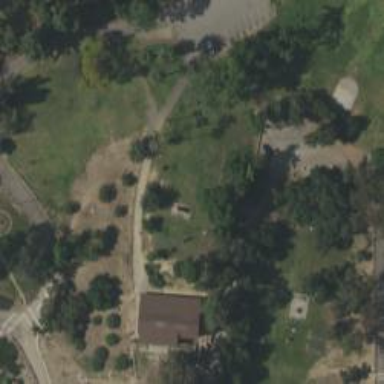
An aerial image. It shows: Memorial site with historic significance.